Question: What are the basic steps when I want to get a hardware circuit into a transitionssystem? I don't get the arrows between the nodes. The arrows from/to the same node are simple. But How do I get the arrows between node {r} and node {x,r,y} for example? and what can I write on these arrows for better readability?

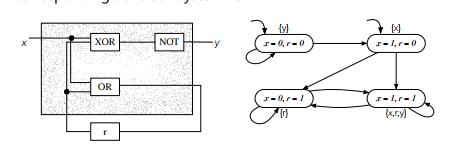
Answer: Your <URL> has one state bit and one output bit. Therefore you can distinguish four different 'r/y' states:
'''
r y
----
0 0
0 1
1 0
1 1
'''
From each of these states the machine will transition to a subsequent state depending on the input bit 'x'. This can be described as a table again:
'''
r y | x | r' y'
------+---+------
0 0 | 0 | 0 1
0 0 | 1 | 1 0
------+---+------
0 1 | 0 | 0 1
0 1 | 1 | 1 0
------+---+------
1 0 | 0 | 1 0
1 0 | 1 | 1 1
------+---+------
1 1 | 0 | 1 1
1 1 | 1 | 1 1
------+---+------
'''
From this table you can derive the state transition diagram:

The state transition arcs are labeled with the condition under which this transition takes place.
The diagram is not complete, unless every conceivable combination of input values is taken into consideration. Do you find the missing label in my diagram?
Note that state '0/0' is unreachable. No arrows are pointing to this state.
State '1/1' is a terminal state. It cannot be left, once it is reached.
Look <URL> for a nice lecture note on